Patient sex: M
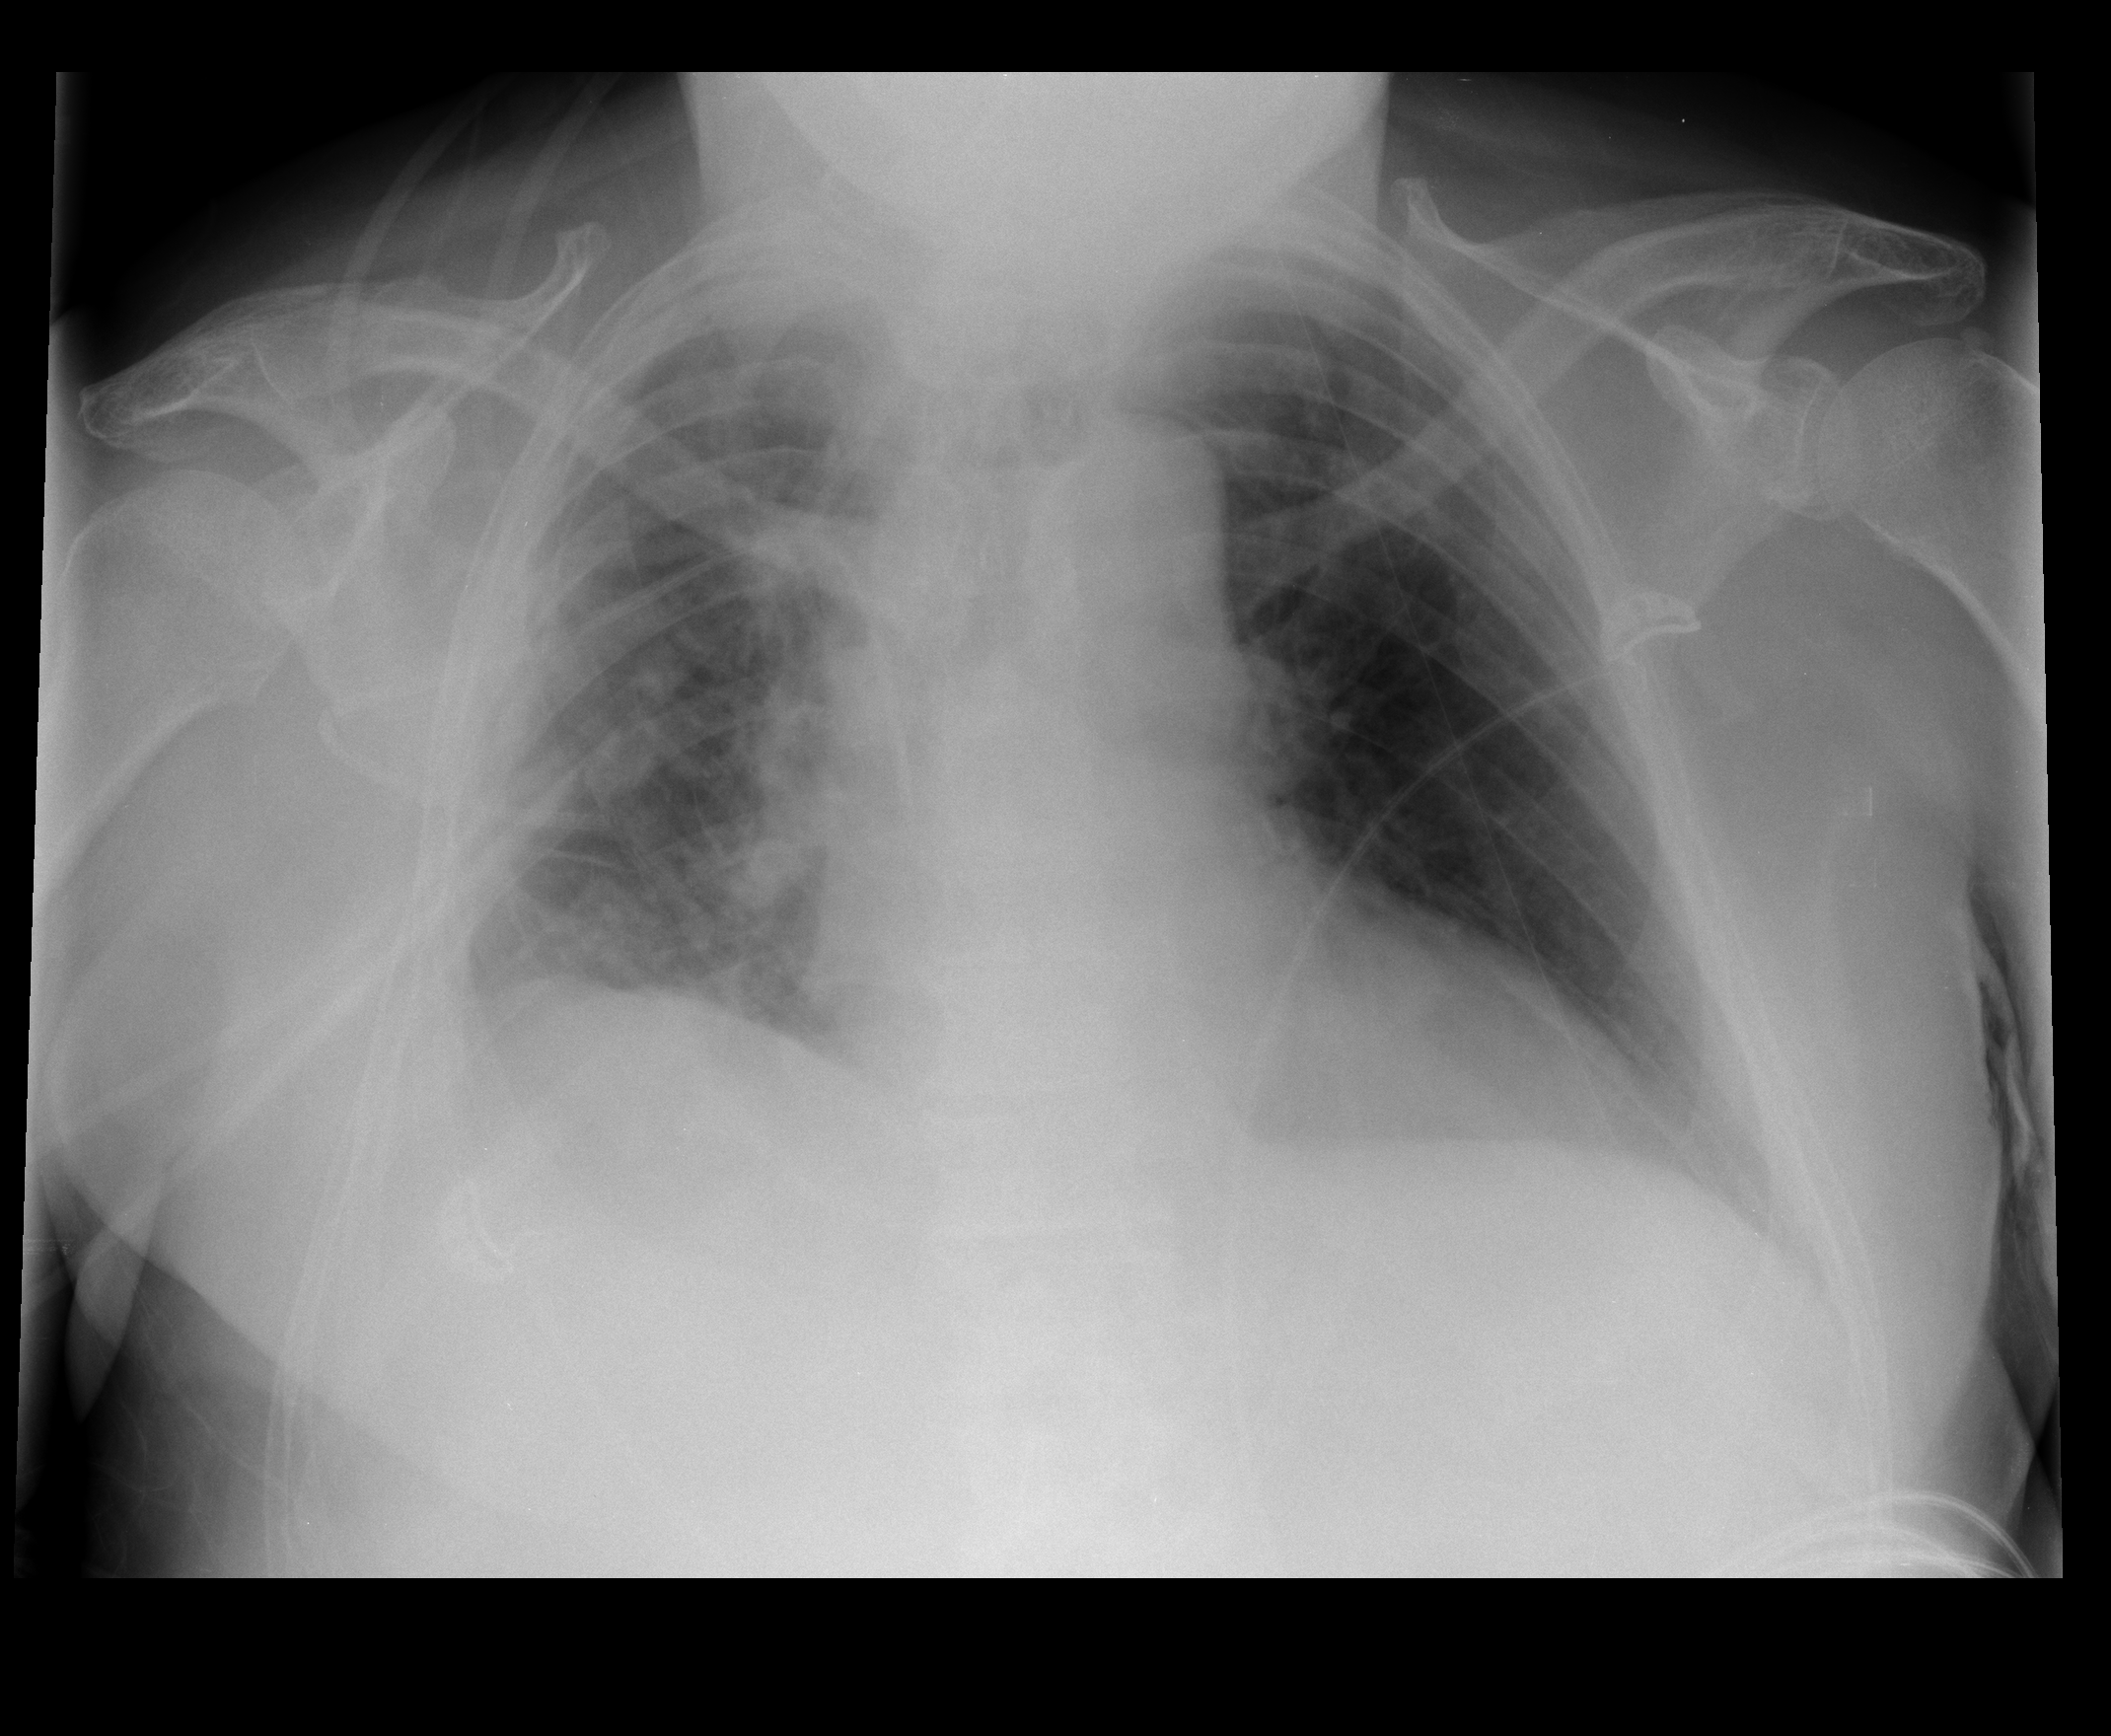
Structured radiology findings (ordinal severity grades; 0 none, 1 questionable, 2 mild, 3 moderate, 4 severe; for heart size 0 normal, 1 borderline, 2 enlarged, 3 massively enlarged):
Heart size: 2
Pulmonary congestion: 2
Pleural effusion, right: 2
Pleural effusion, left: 2
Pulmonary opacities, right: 2
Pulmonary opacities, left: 2
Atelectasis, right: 3
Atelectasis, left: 0